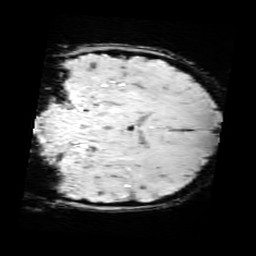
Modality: SWI
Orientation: coronal
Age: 12
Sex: male
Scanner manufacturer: siemens
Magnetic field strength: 3 T
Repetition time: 0.027 s
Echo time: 0.02 s